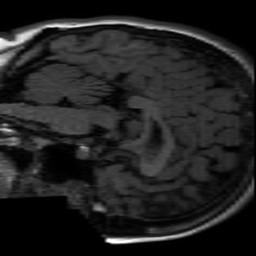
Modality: inplaneT1
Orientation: sagittal
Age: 21
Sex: female
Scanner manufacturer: ge
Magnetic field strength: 3 T
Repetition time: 2.297 s
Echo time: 0.02273 s